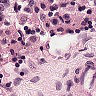
Metastatic tissue present: no